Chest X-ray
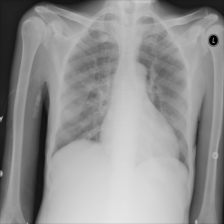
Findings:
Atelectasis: negative
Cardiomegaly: negative
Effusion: negative
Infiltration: negative
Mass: negative
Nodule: positive
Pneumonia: negative
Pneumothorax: negative
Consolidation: negative
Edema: negative
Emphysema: negative
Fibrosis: negative
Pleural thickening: negative
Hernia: negative